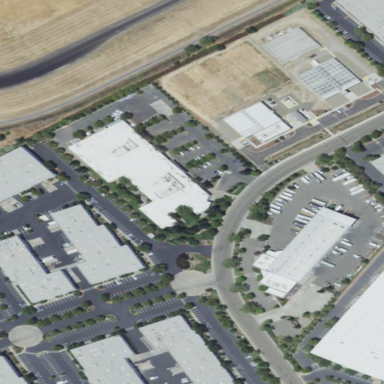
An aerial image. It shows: Industrial building.